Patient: sex M, age 46
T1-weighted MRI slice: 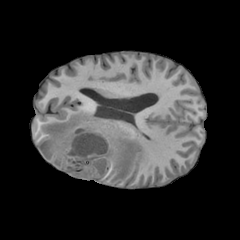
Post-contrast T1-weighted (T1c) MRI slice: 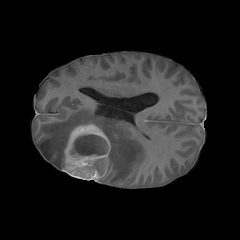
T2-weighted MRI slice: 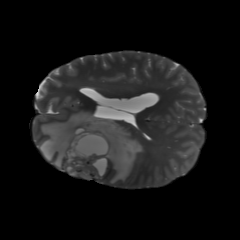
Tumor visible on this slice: yes
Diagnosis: Glioblastoma, IDH-wildtype
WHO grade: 4